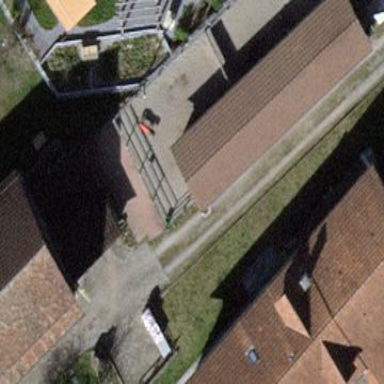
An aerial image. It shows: Shed building.